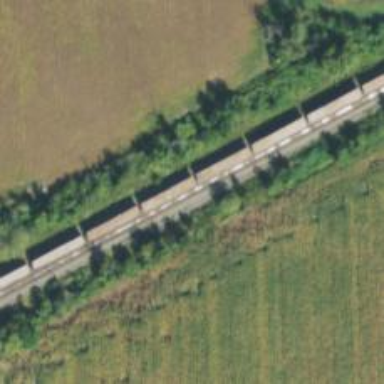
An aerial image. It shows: Railway track.